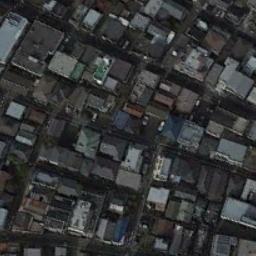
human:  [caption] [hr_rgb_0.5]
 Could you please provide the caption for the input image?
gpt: The dense residential is next to the road with some cars .

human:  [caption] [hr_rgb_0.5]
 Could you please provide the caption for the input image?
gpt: Many roads and neatly arranged houses in densely populated areas .

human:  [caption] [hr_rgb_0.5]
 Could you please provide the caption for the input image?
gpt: A dense residential area has lots of houses arranged neatly while some roads go through the residential area .

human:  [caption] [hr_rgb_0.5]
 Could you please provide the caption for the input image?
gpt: The color of the house is different .

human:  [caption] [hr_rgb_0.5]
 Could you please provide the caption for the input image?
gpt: There are buildings of different colors on a dense residential area .